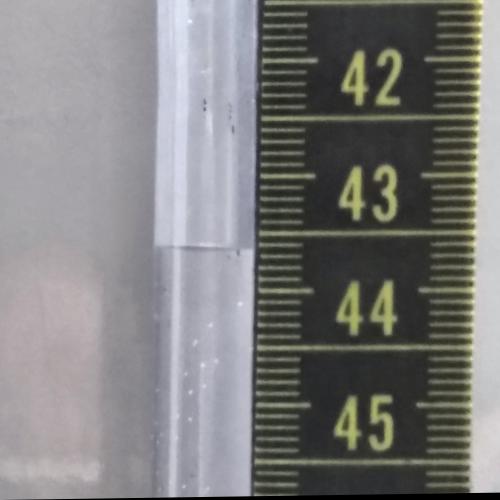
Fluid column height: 43.6 cm